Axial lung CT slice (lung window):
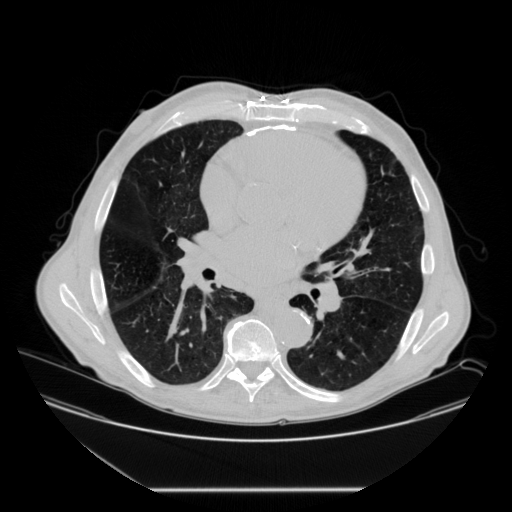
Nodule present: no